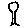
Label: tree